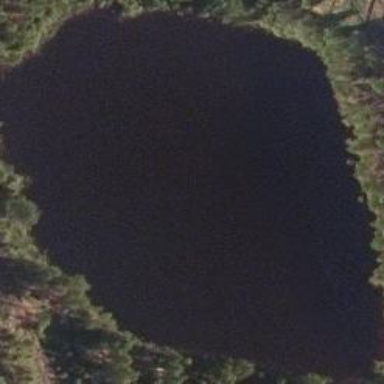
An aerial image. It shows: Serene pond surrounded by nature.